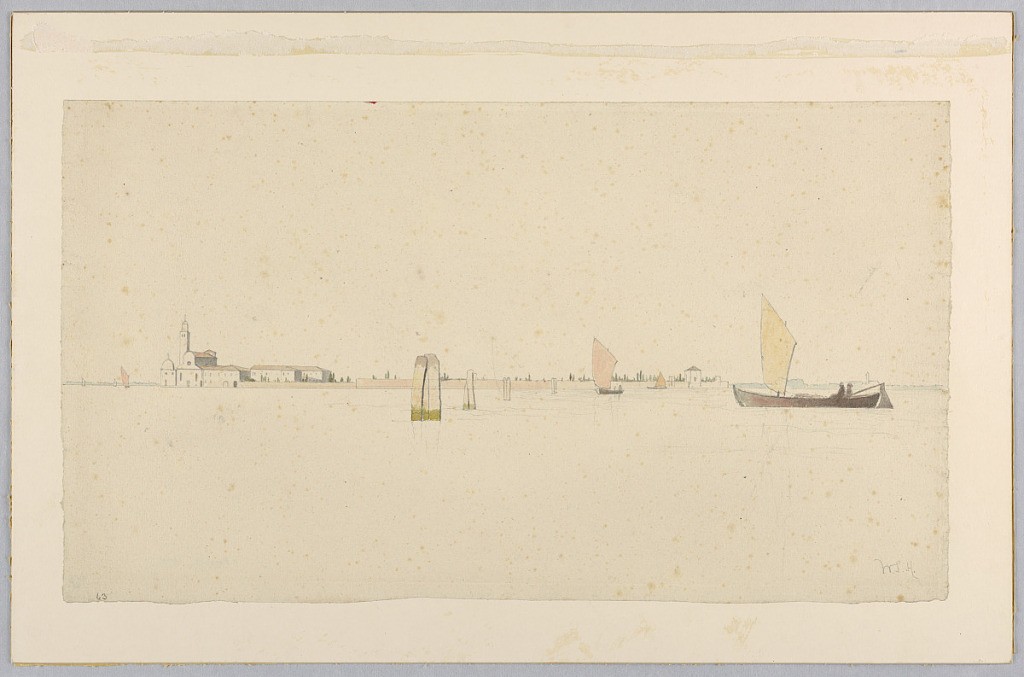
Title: Study of lagoon, Venice, Italy
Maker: William Stanley Haseltine, American, 1835–1900
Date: ca. 1871
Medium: Brush and watercolor, graphite on paper
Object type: Drawing
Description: Sketch of the lagoon with sailboats and an island on the horizon.